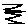
Label: zigzag